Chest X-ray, AP view. Patient: 53 years old, sex M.
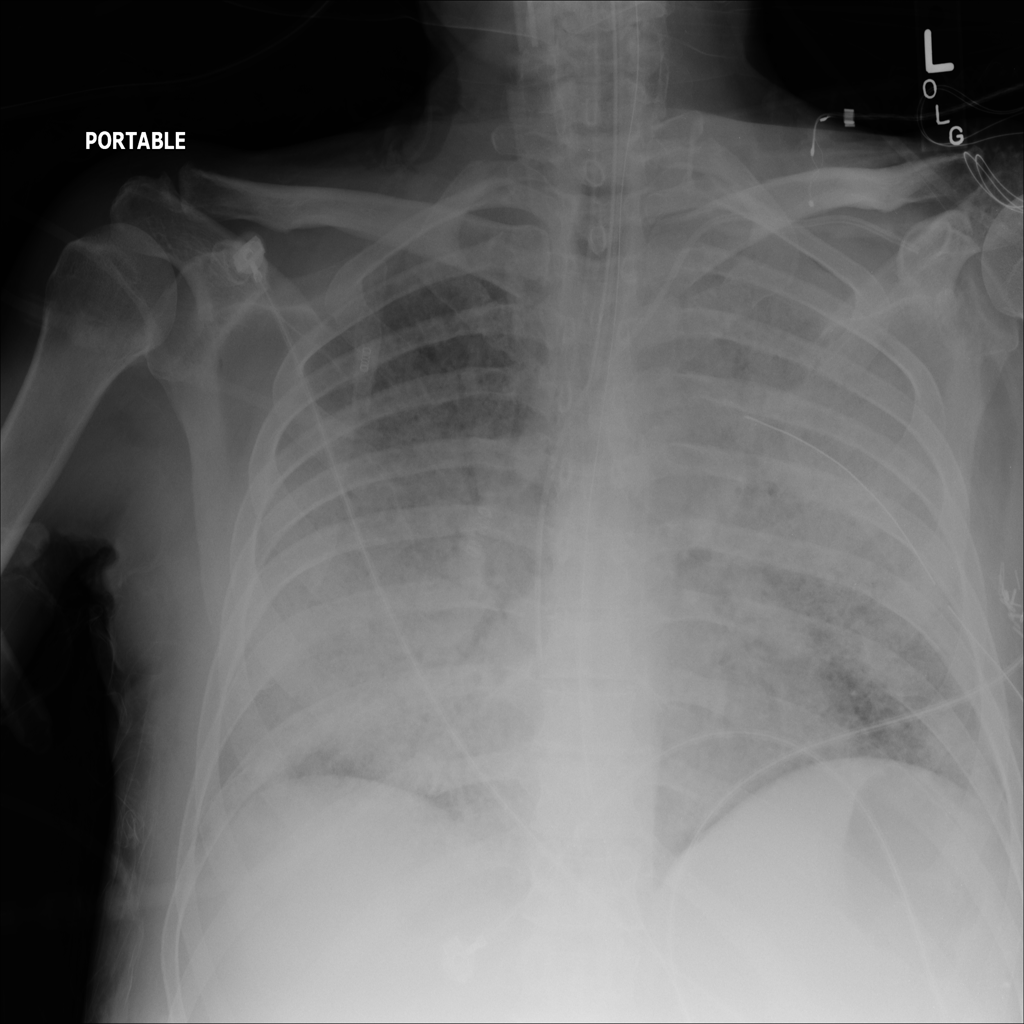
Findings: No Finding